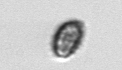
Label: Pseudochattonella_farcimen